Question: I'm trying to use AWS Api to set the content type of multiple objects and to add a 'content-encoding: gzip' header to them. Here's my code for doing that:
'''
for (S3ObjectSummary summary : objs.getObjectSummaries() )
{
String key = summary.getKey();
if (! key.endsWith(".gz"))
continue;
ObjectMetadata metadata = new ObjectMetadata();
metadata.addUserMetadata("Content-Encoding", "gzip");
metadata.addUserMetadata("Content-Type", "application/x-gzip");
final CopyObjectRequest request = new CopyObjectRequest(bucket, key, bucket, key)
.withSourceBucketName( bucket )
.withSourceKey(key)
.withNewObjectMetadata(metadata);
s3.copyObject(request);
}
'''
When I run this however, the following is the result:

As you can see, the prefix 'x-amz-meta' was added to my custom headers, and they were lower cased. And the 'content-type' header was ignored, instead it put 'www/form-encoded' as the header.
What can I do it to cause it to accept my header values?
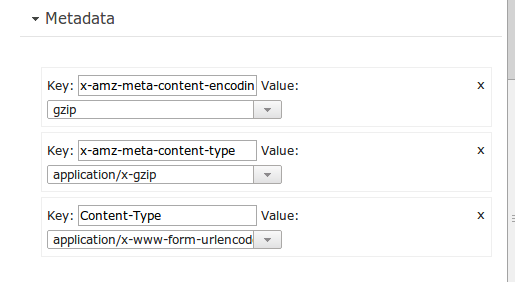
Answer: Found the problem. 'ObjectMetadata' requires the content-type / encoding to be set explicitly rather than via 'addUserMetadata()'. Changing the following:
'''
metadata.addUserMetadata("Content-Encoding", "gzip");
metadata.addUserMetadata("Content-Type", "application/x-gzip");
'''
to:
'''
metadata.setContentEncoding("gzip");
metadata.setContentType("application/x-gzip");
'''
fixed this.